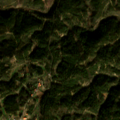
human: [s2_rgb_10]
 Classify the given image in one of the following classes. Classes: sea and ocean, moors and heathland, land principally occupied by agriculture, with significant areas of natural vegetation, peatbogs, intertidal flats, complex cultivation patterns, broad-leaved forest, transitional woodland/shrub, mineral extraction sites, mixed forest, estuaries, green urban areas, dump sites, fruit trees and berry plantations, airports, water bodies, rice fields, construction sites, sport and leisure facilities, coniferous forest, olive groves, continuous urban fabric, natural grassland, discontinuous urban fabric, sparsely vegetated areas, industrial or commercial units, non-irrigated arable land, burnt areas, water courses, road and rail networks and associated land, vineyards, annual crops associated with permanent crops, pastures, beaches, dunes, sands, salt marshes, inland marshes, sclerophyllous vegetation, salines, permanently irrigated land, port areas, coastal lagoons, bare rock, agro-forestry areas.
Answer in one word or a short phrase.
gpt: complex cultivation patterns, coniferous forest, transitional woodland/shrub